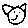
Label: cat